Field crop: maize
Growth stage: 1
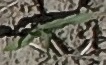
Species: sorghum